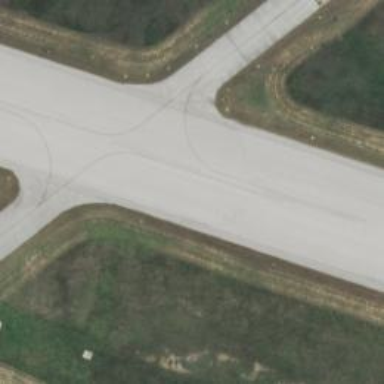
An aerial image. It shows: View of taxiway at the airport.